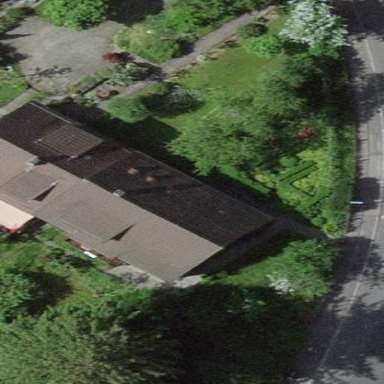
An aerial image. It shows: Terrace building.